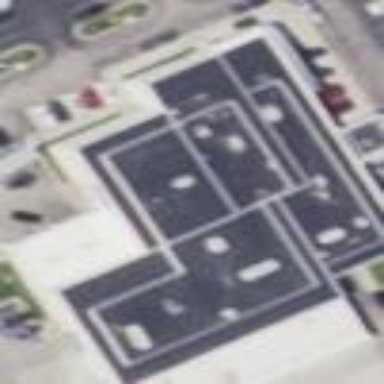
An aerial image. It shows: Car shop building.